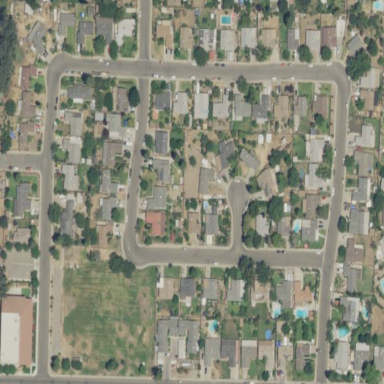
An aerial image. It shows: Single-family residential area in neighborhood setting.